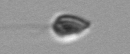
Label: flagellate